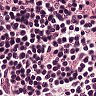
Metastatic tissue present: no